Question: I am trying to read all file names in a directory using java, i wrote the code and understand the process of writing it. However when I call String[] listOfFiles = folder.list(); it returns null (i get null pointer) I also tried listFiles() and have the same result. please tell me what am i doing wrong here is my directory
'''
private void getAllFileNames(){
/*
File file =new File(filePathAndName);
String path = file.getAbsolutePath();
System.out.println( "File: " + filePathAndName + "
" + "AbsPath: " + path );*/
String filePathAndName = "resourses/amex";
File folder = new File(filePathAndName);
System.out.println (folder == null);
String[] listOfFiles = folder.list();
System.out.println (listOfFiles == null); //RETURNS TRUE
System.out.println (listOfFiles.length);
/*for (int i = 0; i < listOfFiles.length; i++) {
if (listOfFiles[i].isFile()) {
System.out.println("File " + listOfFiles[i].getName());
} else if (listOfFiles[i].isDirectory()) {
System.out.println("Directory " + listOfFiles[i].getName());
}
}*/
}
'''
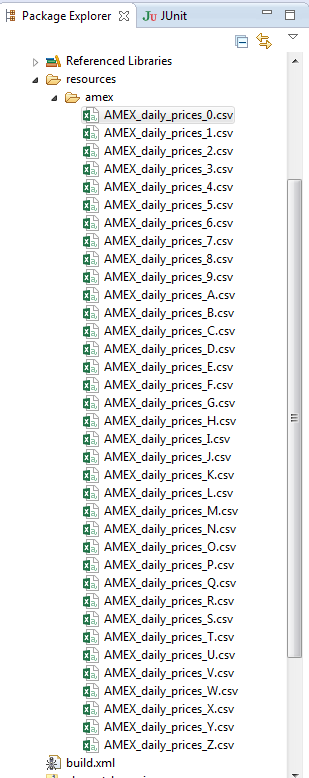
Answer: It seems like you have a typo.
'''
String filePathAndName = "resourses/amex";
'''
should be changed to:
'''
String filePathAndName = "resources/amex";
'''